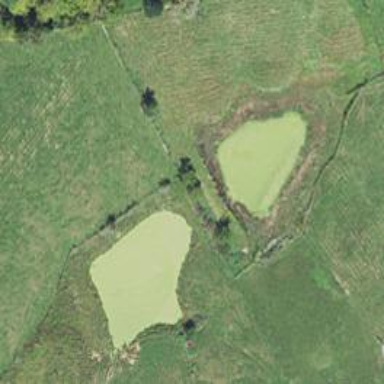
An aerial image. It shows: Pond with natural water.